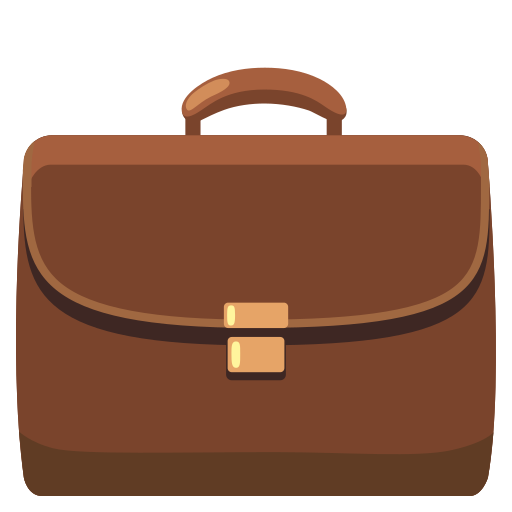
Emoji: 💼